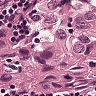
Metastatic tissue present: yes